Field crop: maize
Growth stage: 1
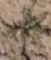
Species: salsola